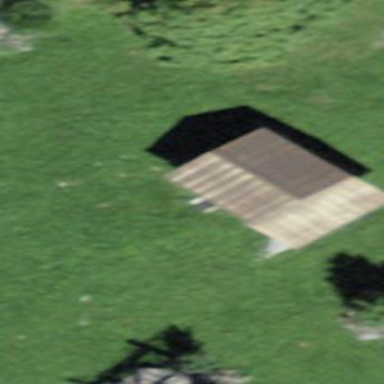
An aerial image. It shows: Rural barn.